Field crop: maize
Growth stage: 1
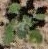
Species: chenopodium